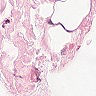
Metastatic tissue present: no